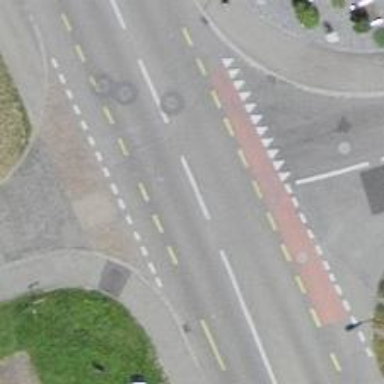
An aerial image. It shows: Primary highway with dedicated lane for cyclists.